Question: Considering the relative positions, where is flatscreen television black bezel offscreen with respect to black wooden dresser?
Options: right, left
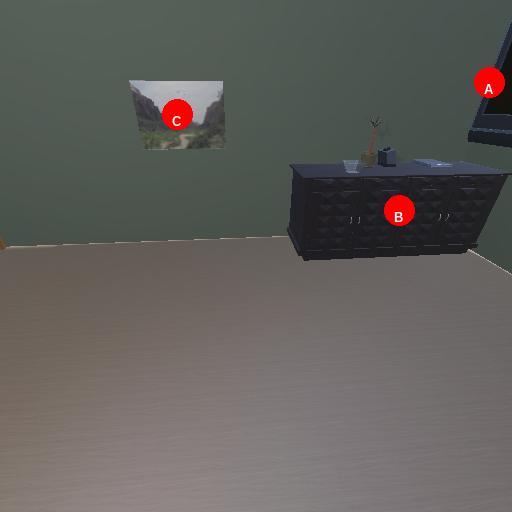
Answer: right